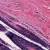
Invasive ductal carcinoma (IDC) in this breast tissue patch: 0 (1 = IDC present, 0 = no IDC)